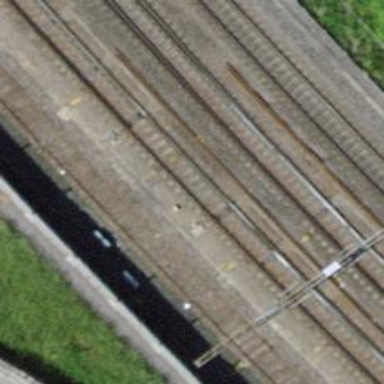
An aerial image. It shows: Single railway track with electrification through contact line.